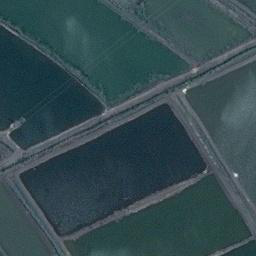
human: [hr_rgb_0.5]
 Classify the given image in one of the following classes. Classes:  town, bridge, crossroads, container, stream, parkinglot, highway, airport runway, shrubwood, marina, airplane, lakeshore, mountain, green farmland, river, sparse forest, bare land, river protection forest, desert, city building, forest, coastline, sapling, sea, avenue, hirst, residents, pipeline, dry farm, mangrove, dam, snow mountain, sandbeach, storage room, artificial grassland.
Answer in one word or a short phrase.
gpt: green farmland